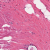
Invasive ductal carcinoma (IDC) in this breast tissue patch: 0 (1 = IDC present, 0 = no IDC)